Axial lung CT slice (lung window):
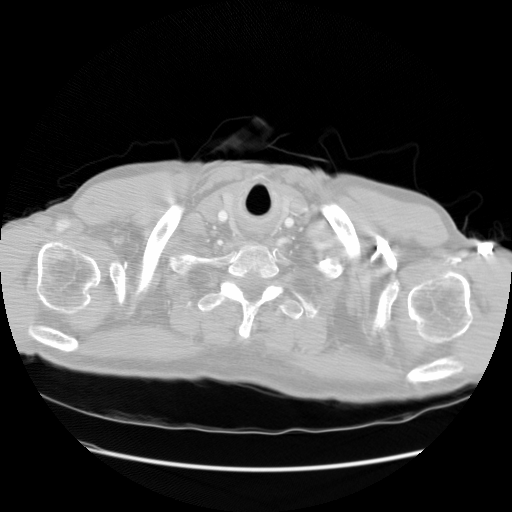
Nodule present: no